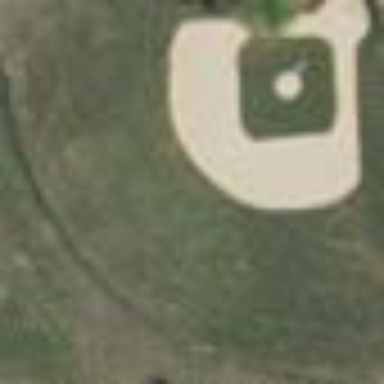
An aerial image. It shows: Baseball pitch for leisure and sports activities.